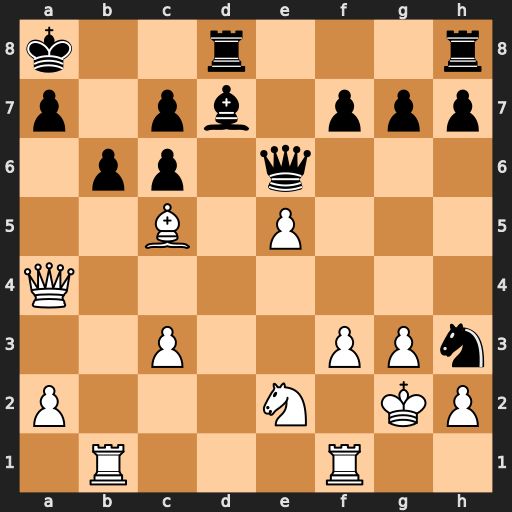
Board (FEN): k2r3r/p1pb1ppp/1pp1q3/2B1P3/Q7/2P2PPn/P3N1KP/1R3R2
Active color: w
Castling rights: -
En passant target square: -
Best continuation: Rxb6 cxb6 Bxb6